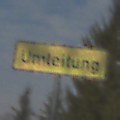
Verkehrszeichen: Umleitungsankuendigung
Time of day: Midday
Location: Outdoor (Suburban)
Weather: PartlyCloudy
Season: NotSpecified
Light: Natural